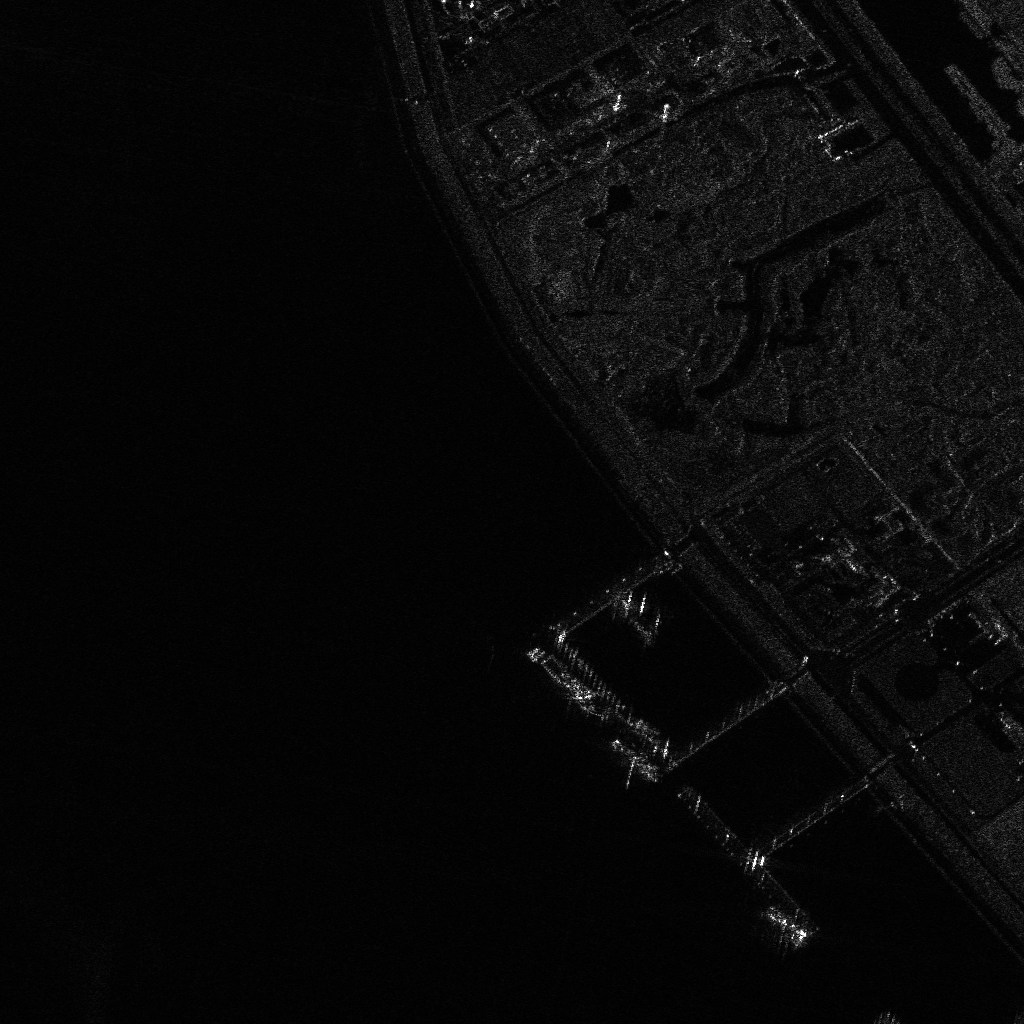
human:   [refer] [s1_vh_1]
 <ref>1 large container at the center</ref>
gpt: <box>[[50, 65, 59, 67, 45]]</box>

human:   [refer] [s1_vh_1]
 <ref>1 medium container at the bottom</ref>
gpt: <box>[[58, 73, 65, 75, 44]]</box>